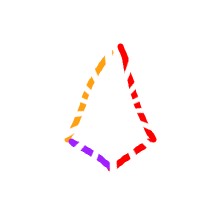
Shape: kite